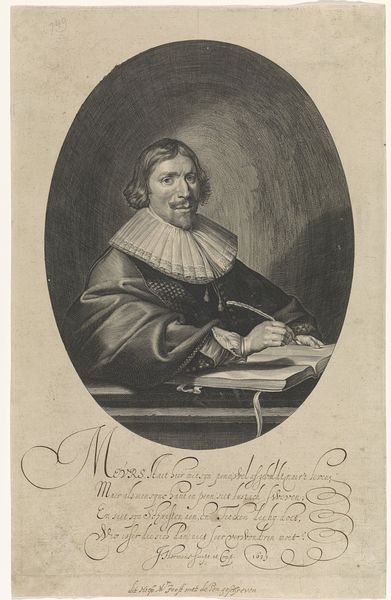
Titel: Portret van Hendrik Meurs
Künstler: Paulus Pontius
Standort: Amsterdam
Institution: Rijksmuseum
Schlagwörter: feder, hand, mann, umhang, weiß, frankreich, haar, schwarz, bart, falten, halskrause, portrait, porträt, haare, mantel, bruststück, oval, französisch, buch, druckgraphik, schwarz weiß, text, schreiben, schreiber, schreibend, portrat, einmerker, 1700, wagenradkragen, mannm